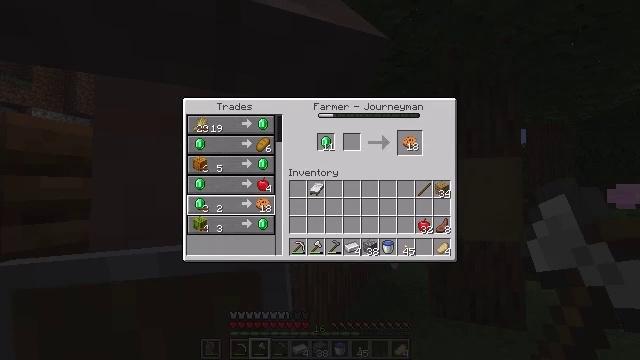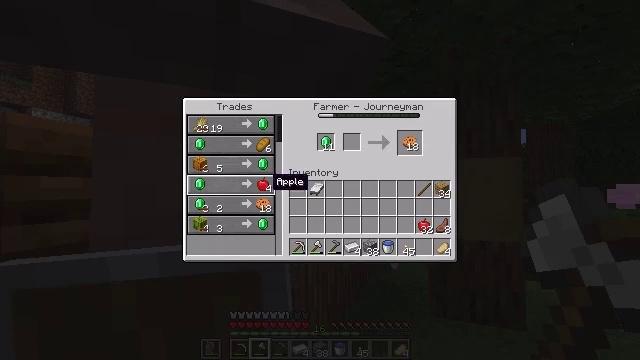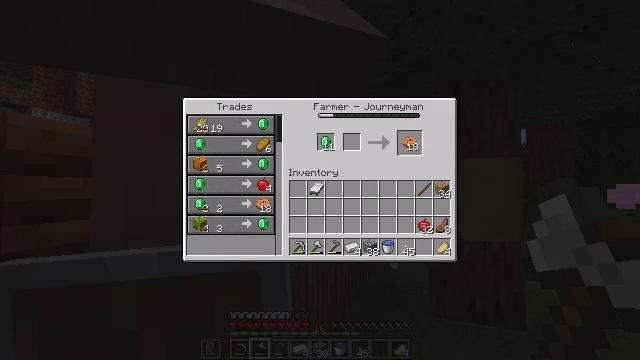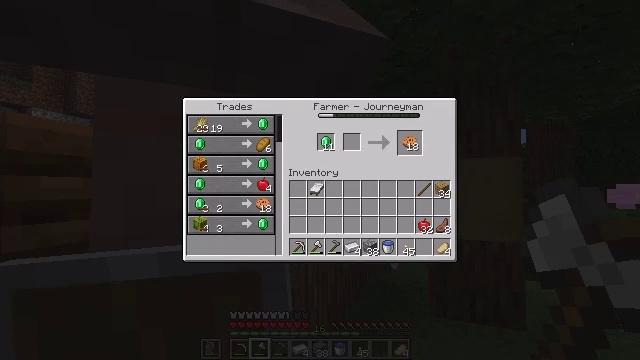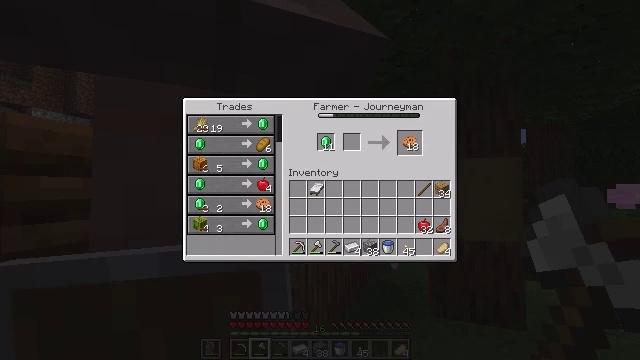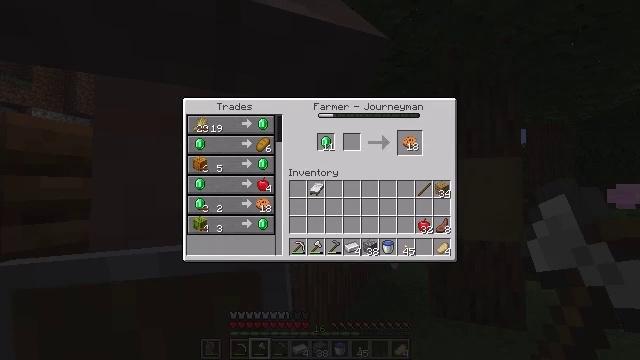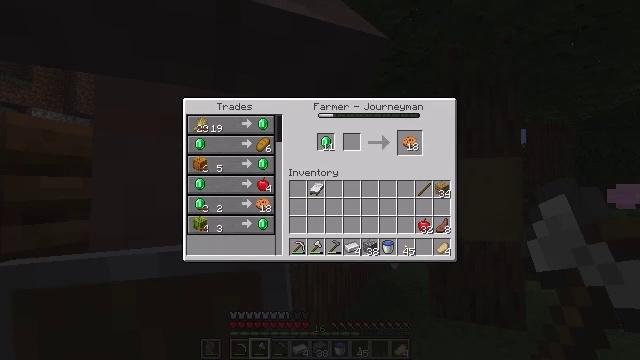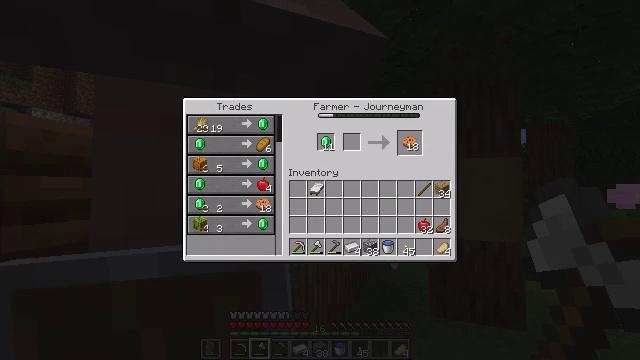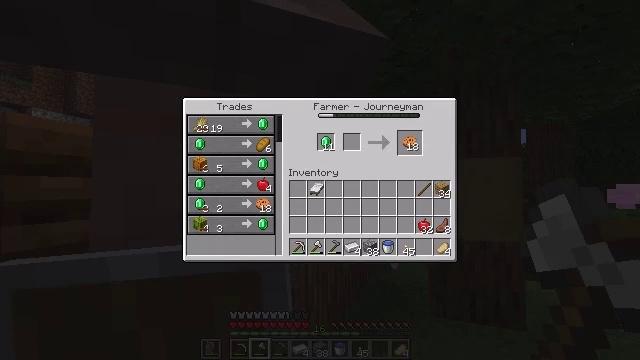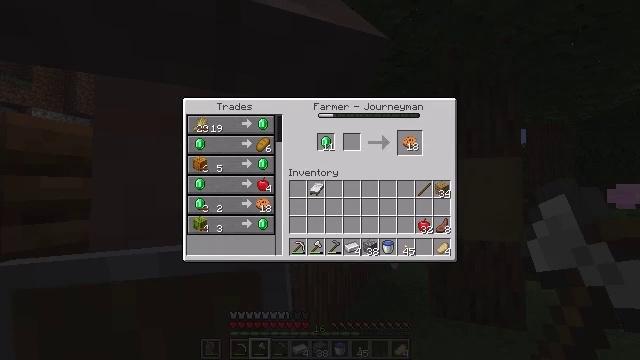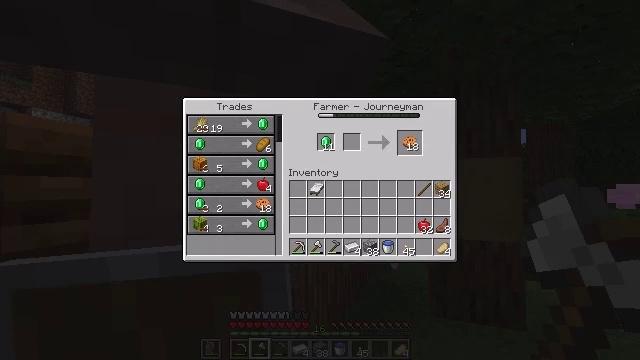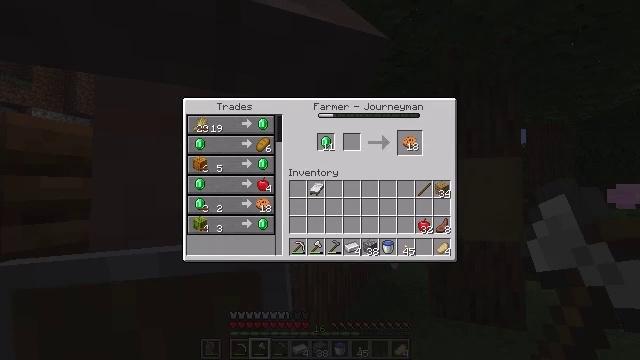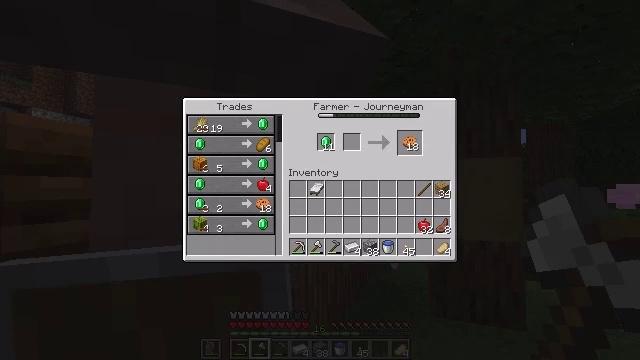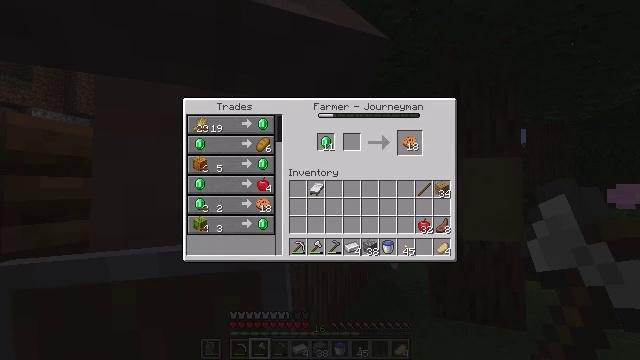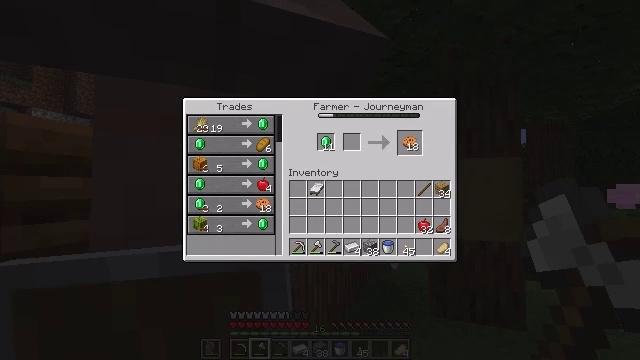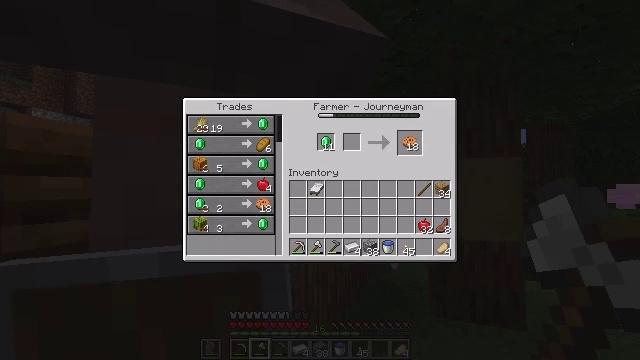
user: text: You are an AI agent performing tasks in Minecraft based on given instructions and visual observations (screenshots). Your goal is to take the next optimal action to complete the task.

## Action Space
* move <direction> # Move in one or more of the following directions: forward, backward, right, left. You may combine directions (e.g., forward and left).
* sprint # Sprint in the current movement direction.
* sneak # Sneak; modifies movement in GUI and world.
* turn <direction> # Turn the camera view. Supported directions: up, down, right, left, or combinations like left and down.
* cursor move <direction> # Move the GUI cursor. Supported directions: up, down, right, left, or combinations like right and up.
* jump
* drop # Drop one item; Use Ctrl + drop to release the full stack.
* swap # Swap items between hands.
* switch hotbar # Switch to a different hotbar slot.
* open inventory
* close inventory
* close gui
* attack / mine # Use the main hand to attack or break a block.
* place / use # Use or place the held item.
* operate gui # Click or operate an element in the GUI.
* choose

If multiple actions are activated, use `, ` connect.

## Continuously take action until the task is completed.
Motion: motion action
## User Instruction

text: Use the crafting table to make a cookie.
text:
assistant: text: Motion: cursor move right and up
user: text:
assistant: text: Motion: cursor move right and up
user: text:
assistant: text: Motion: no_op
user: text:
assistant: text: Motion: no_op
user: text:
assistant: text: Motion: no_op
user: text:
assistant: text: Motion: no_op
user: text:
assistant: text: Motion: no_op
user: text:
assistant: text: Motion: no_op
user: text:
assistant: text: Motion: no_op
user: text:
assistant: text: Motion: no_op
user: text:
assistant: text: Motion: no_op
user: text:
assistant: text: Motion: no_op
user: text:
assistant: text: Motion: no_op
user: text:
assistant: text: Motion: no_op
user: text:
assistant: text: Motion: no_op
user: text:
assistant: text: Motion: no_op
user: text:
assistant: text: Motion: no_op
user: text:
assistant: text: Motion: no_op
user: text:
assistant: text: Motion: no_op
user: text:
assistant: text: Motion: no_op
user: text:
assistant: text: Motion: no_op
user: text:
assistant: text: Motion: no_op
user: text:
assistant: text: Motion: no_op
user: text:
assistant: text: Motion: no_op
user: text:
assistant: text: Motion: no_op
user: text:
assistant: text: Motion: no_op
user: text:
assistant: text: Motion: no_op
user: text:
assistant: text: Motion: no_op
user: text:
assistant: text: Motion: no_op
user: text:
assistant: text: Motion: cursor move right